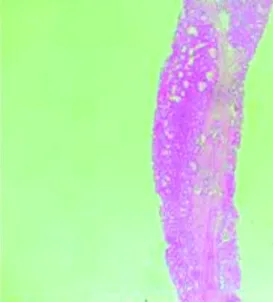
Histological features of the hepatic VIPoma. . (A) Glandular architecture of the tumor (Hematoxylin-eosin x100).
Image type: pathology (h&e)